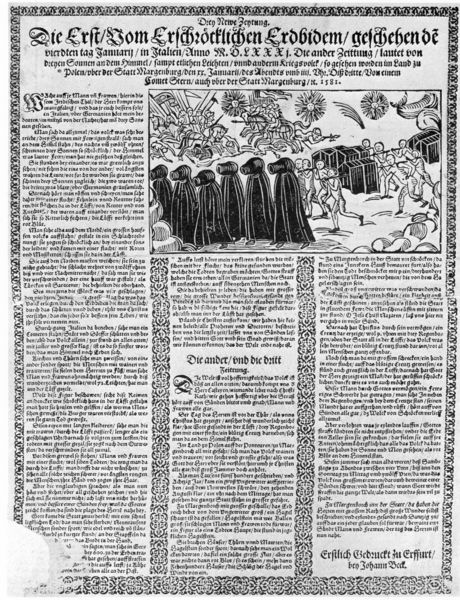
Titel: Drey Newe Zeytung.
Standort: Zürich.
Institution: Wickiana
Schlagwörter: gruppe, mann, umhang, menschen, stadt, blume, blumen, kleider, schwarz, weiss, zeichnung, ornament, alt, rahmen, tod, tragen, bild, natur, sonne, figur, gewänder, blatt, pflanzen, pferd, pferde, reiter, holzschnitt, schrift, papier, grafik, graphik, spalten, rand, figuren, soldaten, bordüre, inschrift, verzierung, deutsch, gestell, buch, druck, schnitt, sterne, stich, titel, illustration, text, zeitung, bericht, buchstaben, initiale, überschrift, mäntel, marsch, buchdruck, beerdigung, sarg, hölle, mönche, prozession, umhänge, umzug, kutten, zeilen, käfig, verhüllt, kolonne, vertreiben, vertreibung, miniatur, träger, drama, fraktur, schrein, sklaven, texte, flugblatt, johann, tabelle, sonnen, monster, riss, masken, maulwurf, artikel, chronik, pest, kreatur, info, text schriftr, zeiung, bak, erzbischöflich, senften